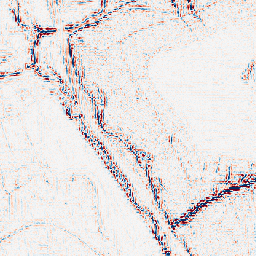
Category: wavelet
Decomposition family: wavelet_dwt
Decomposition parameters: wavelet: db2
level: 2
Upsampling method: lanczos
Upsampling parameters: scale: 4
Upsampling scale: 4